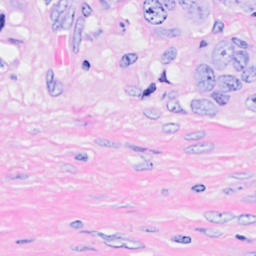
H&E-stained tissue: Breast